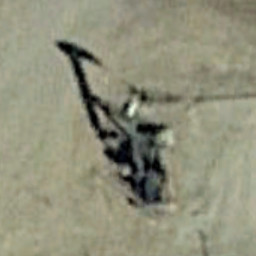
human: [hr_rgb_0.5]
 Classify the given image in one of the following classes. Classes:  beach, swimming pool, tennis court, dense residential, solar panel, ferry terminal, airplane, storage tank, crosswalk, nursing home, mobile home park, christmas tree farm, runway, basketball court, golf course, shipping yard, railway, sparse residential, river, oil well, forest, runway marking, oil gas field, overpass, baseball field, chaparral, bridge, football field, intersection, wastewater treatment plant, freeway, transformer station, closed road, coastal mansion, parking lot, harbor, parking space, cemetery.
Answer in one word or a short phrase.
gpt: oil well